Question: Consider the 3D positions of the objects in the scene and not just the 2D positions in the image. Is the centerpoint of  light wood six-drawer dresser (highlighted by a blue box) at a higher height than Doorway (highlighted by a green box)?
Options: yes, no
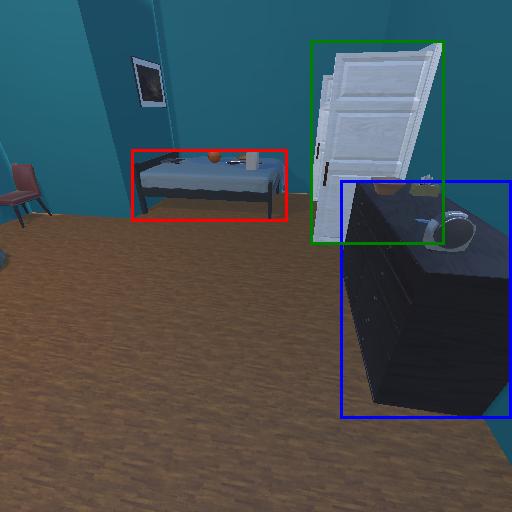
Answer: yes